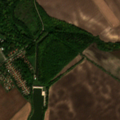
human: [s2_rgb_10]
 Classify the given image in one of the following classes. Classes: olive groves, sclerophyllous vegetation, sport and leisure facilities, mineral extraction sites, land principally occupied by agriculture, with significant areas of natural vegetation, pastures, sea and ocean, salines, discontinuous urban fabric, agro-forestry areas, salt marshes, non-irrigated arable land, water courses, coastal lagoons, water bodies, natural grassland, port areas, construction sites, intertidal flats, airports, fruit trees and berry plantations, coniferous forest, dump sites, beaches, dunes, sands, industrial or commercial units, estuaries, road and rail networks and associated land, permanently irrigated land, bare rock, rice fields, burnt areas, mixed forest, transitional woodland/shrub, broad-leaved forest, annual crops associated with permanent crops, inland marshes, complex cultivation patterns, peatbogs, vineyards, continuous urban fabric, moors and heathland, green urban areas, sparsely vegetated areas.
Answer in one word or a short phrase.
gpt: discontinuous urban fabric, non-irrigated arable land, broad-leaved forest, mixed forest, transitional woodland/shrub, water bodies